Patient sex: F
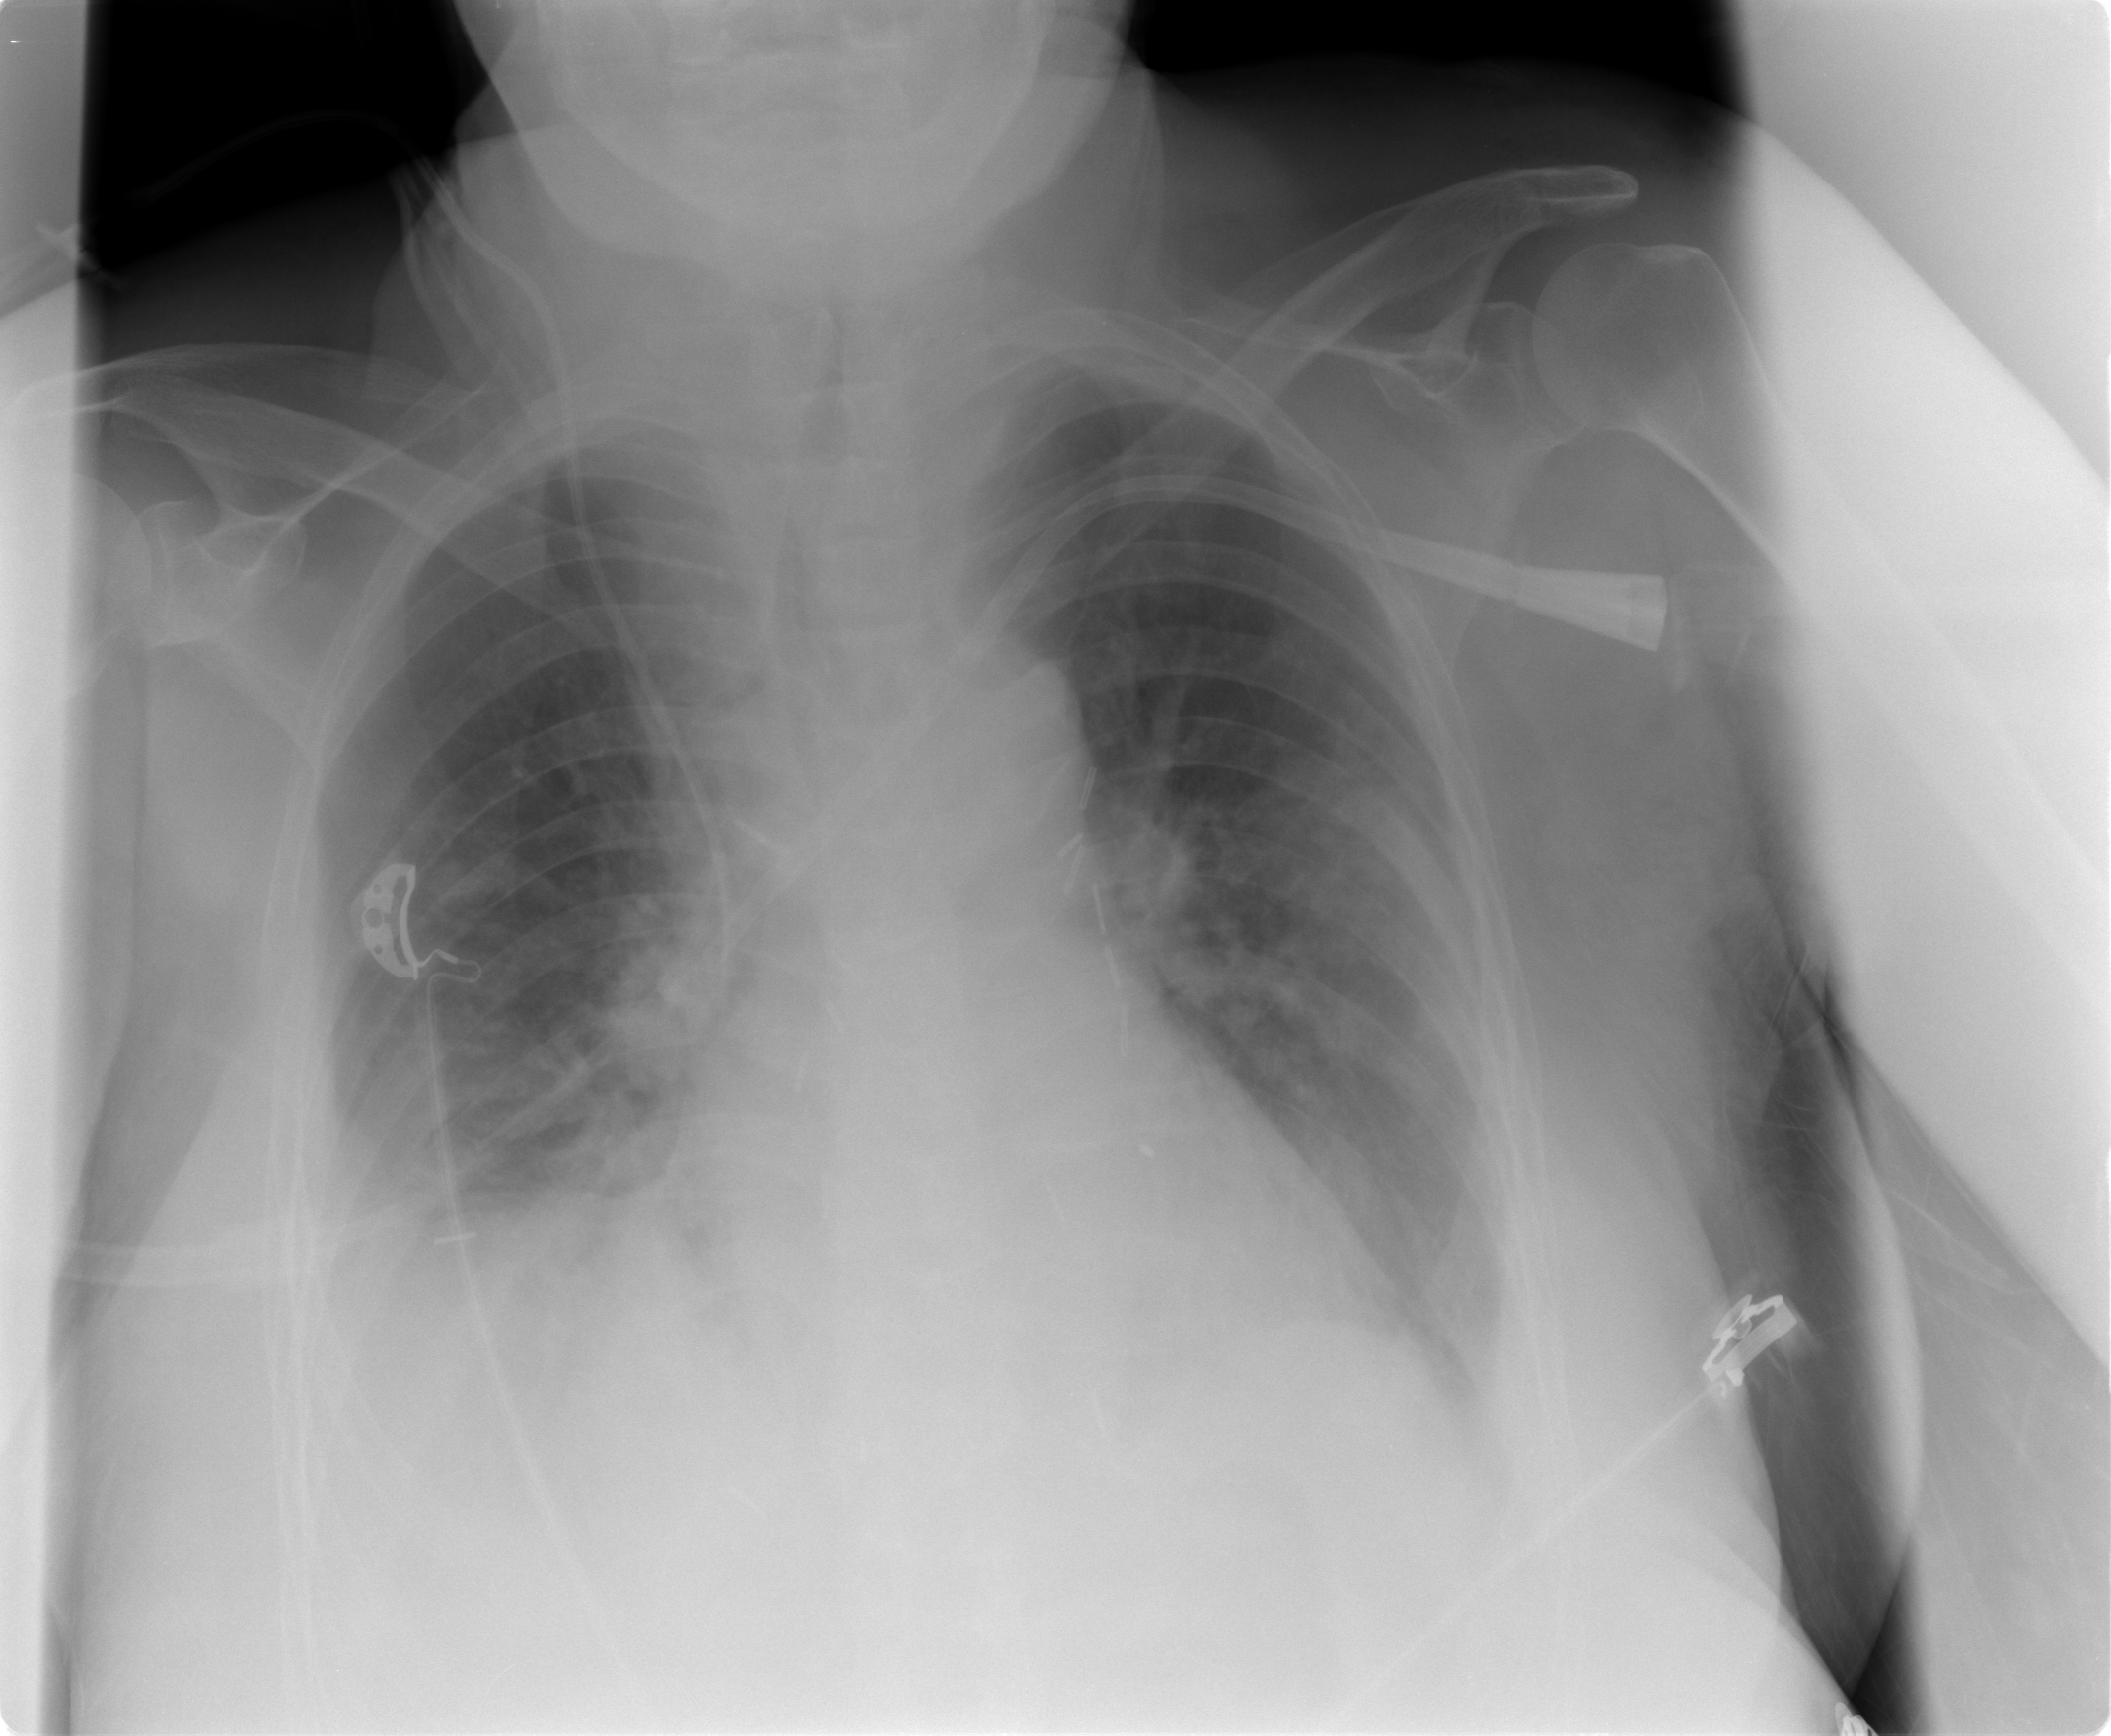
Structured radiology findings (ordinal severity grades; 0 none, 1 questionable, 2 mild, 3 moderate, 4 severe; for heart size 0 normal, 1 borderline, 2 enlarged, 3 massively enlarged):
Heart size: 0
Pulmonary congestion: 0
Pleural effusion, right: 2
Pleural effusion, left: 2
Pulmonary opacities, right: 0
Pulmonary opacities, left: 0
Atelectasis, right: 2
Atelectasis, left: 2